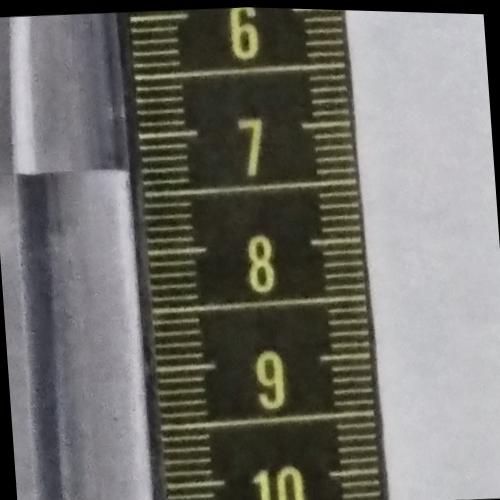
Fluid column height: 7.3 cm